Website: crate-barrel
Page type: billing-address
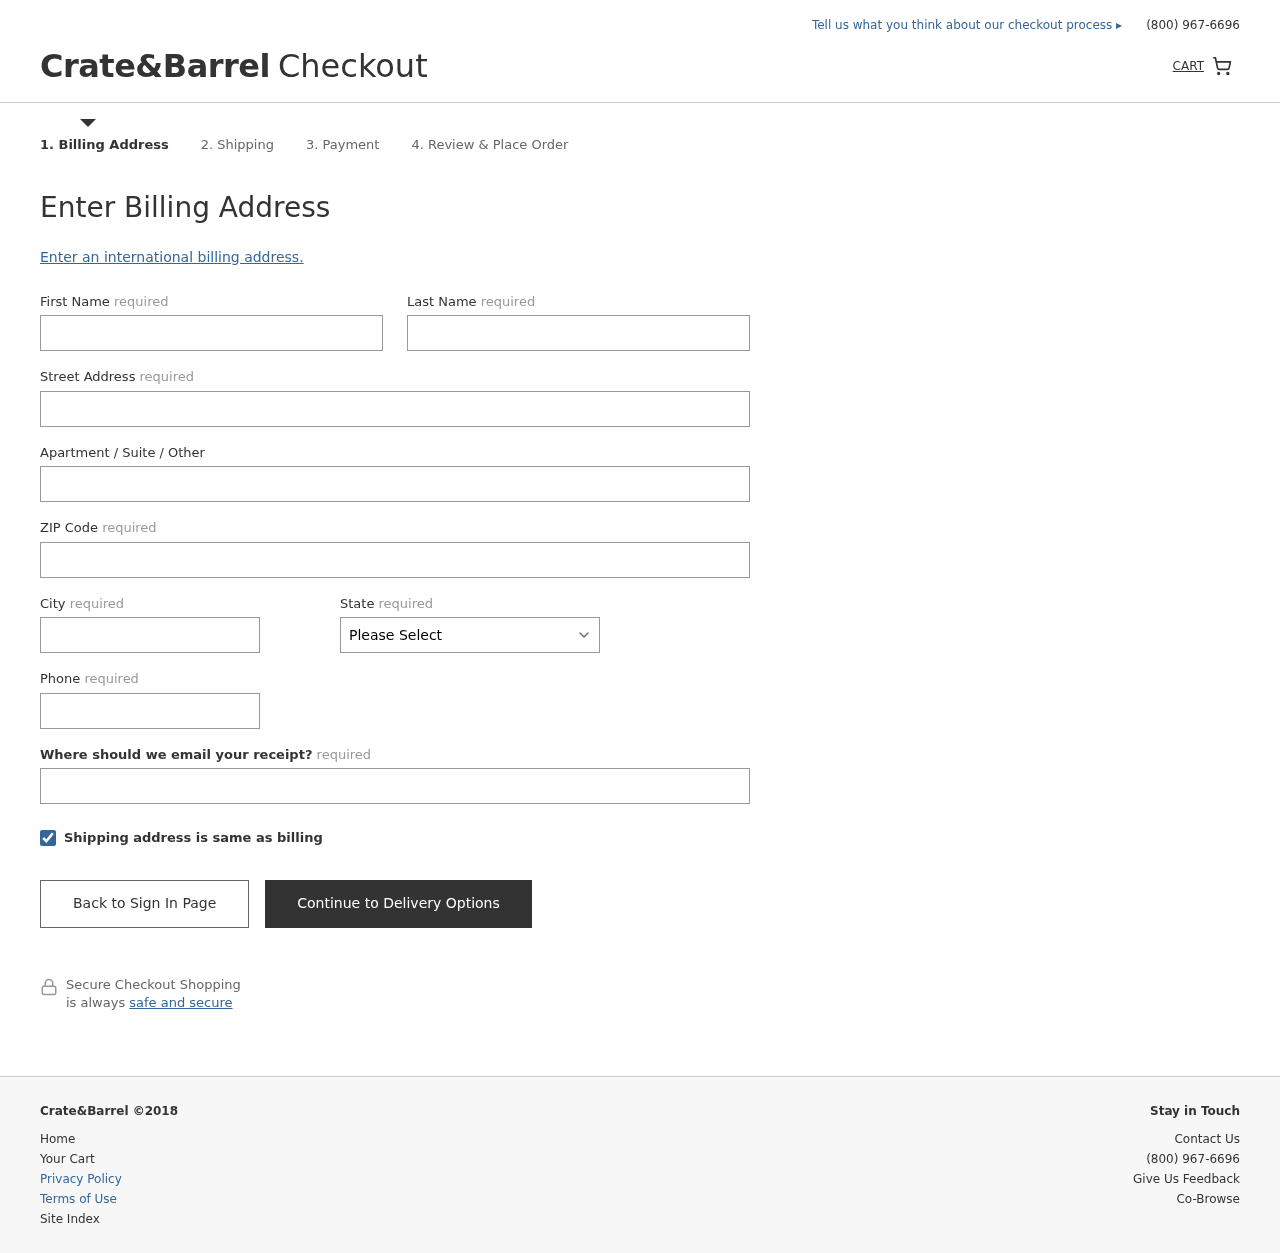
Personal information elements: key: PII_STATE
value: Minnesota
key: PII_FIRSTNAME
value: Micheal
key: PII_LASTNAME
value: Edwards
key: PII_STREET
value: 215 Smith Dale Apt. 832
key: PII_STREET2
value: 764 Cameron Squares Apt. 609
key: PII_POSTCODE
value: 96857
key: PII_CITY
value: Butlermouth
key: PII_PHONE
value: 8903562190
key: PII_EMAIL
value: medwards@hotmail.com